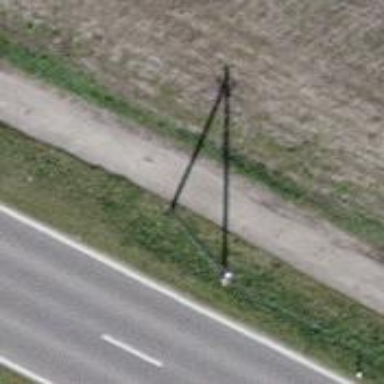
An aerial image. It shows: Power pole.